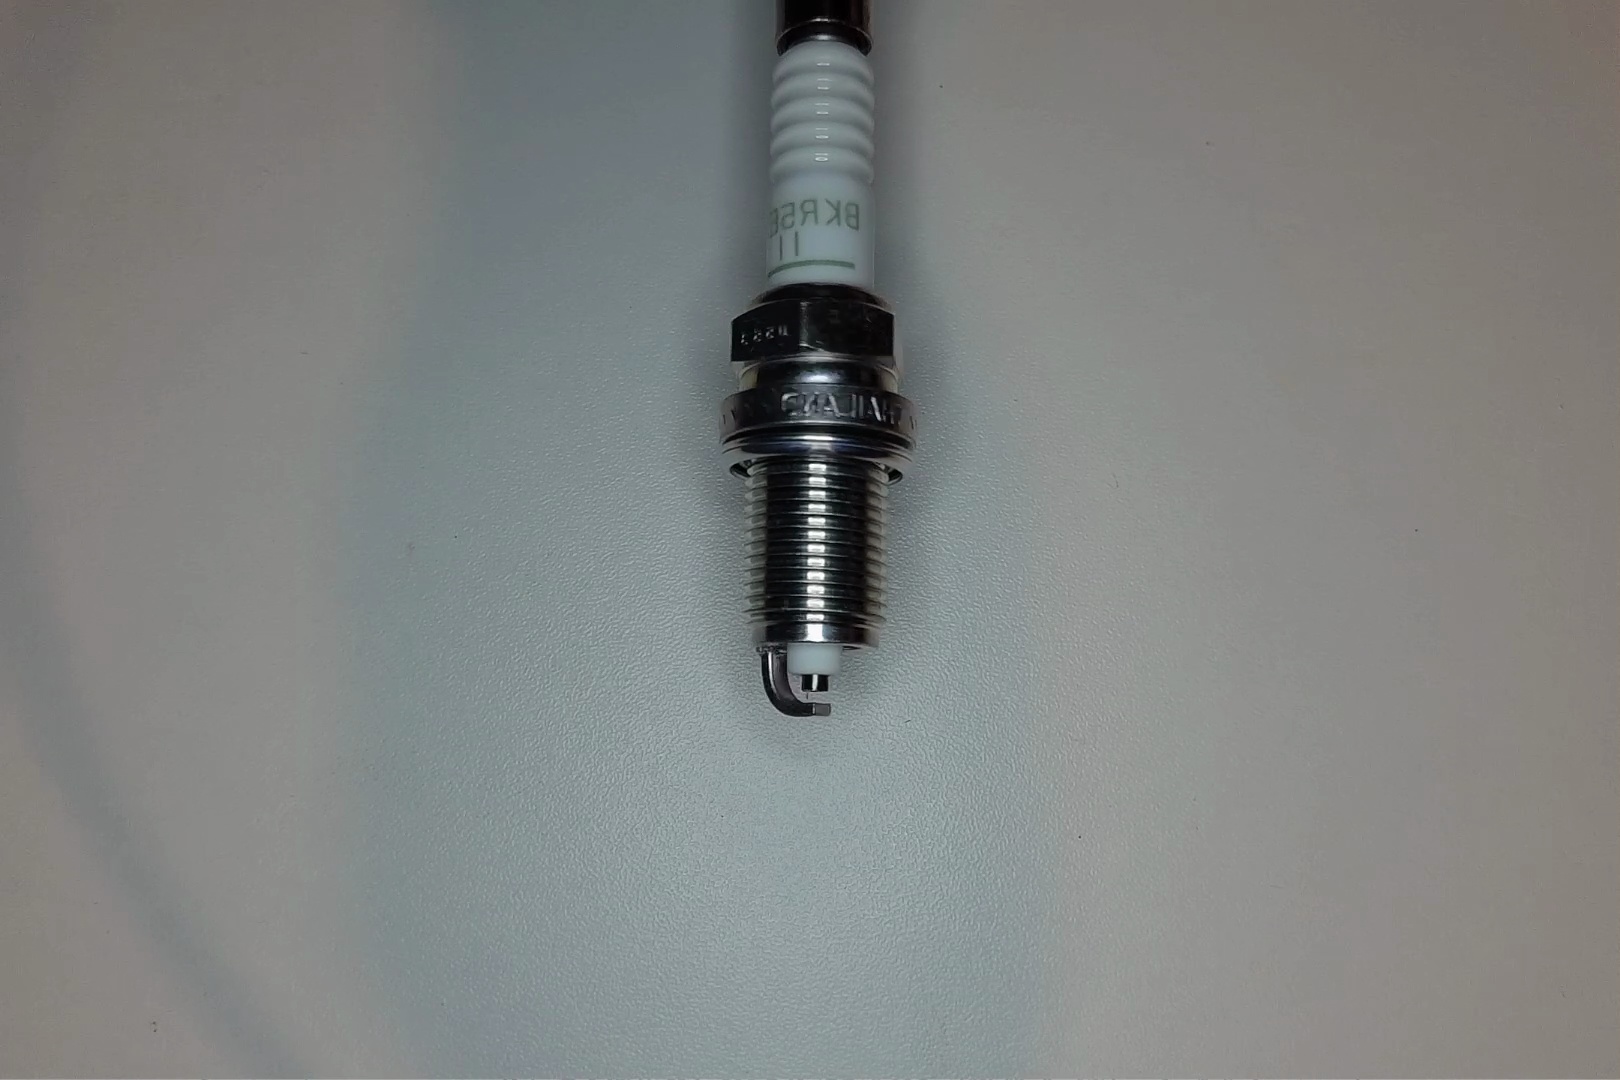
Label: normal